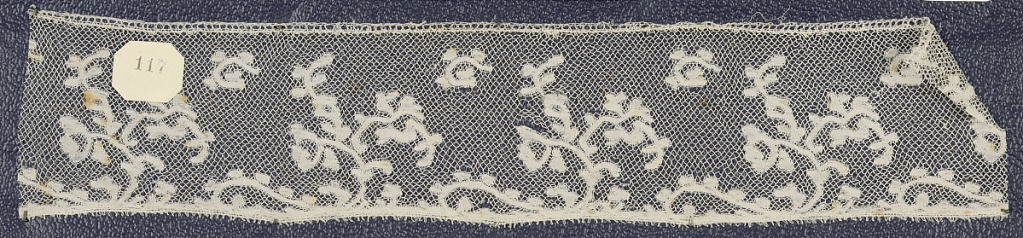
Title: Border
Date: late 18th century
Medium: Technique: bobbin lace
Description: Bobbin lace edge sample, scroll floral border; late 18th century Valenciennes